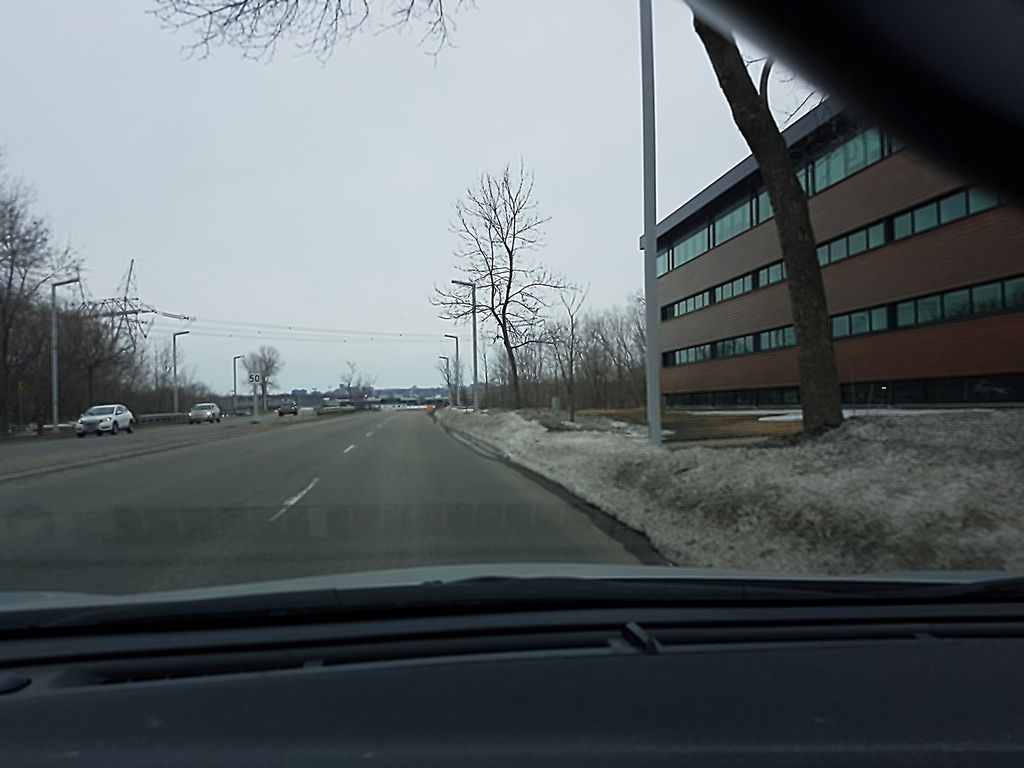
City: quebec_city